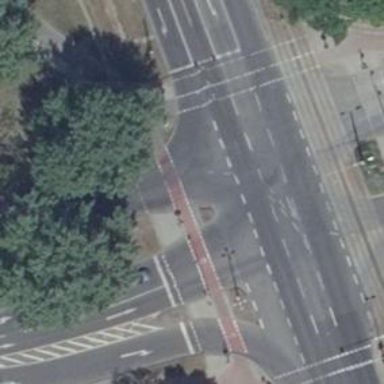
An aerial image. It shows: Traffic signal crossing.